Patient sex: F
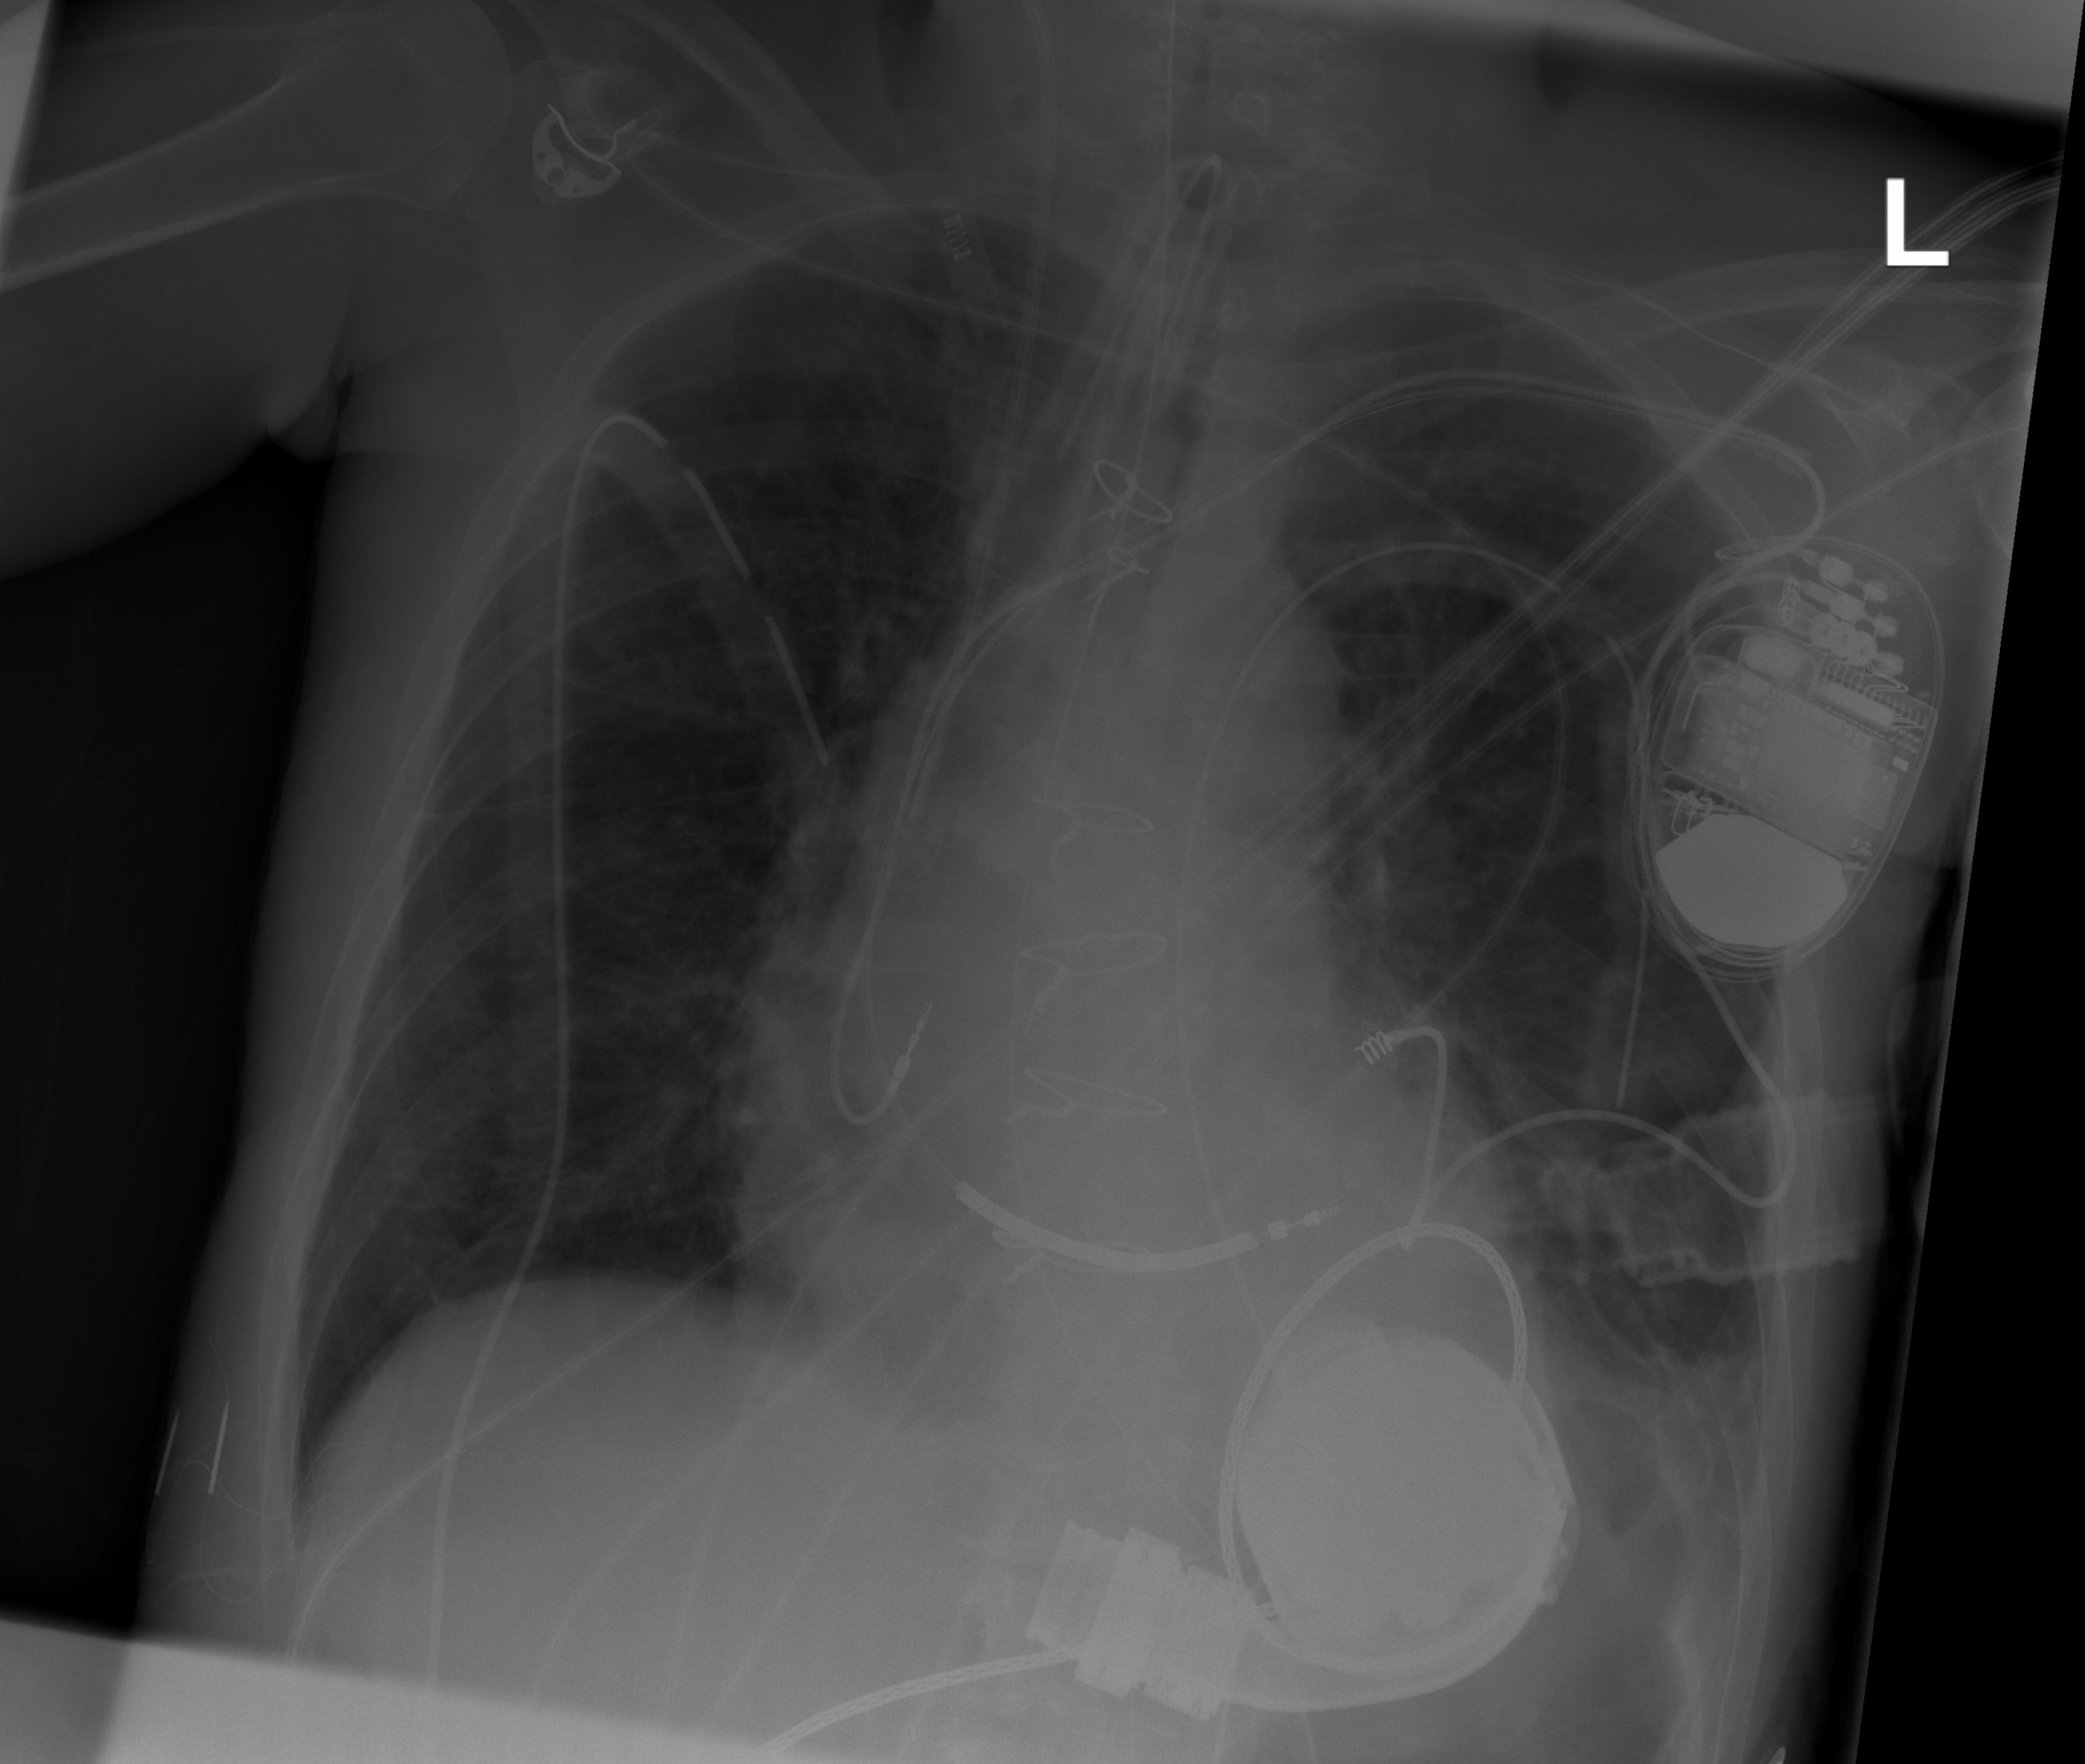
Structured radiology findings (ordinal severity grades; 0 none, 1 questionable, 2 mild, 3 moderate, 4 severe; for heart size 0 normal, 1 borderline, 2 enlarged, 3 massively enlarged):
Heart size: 0
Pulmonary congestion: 0
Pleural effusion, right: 0
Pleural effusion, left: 2
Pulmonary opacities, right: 0
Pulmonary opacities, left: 0
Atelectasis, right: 0
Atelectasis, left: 2